Question: I have a div which is mostly off page but uses translation on hover to display on the main page.
This is my <URL>.
However, on mobile devices this isn't the best solution to display this div. Hover doesn't work well and I have to click often to get it to show up. I'm wondering if it's possible to do it like mobile applications where if I move the page to the right edge enough, this content will display or with a button. Something like this:

Any thoughts on if this is possible or how'd id solve this?
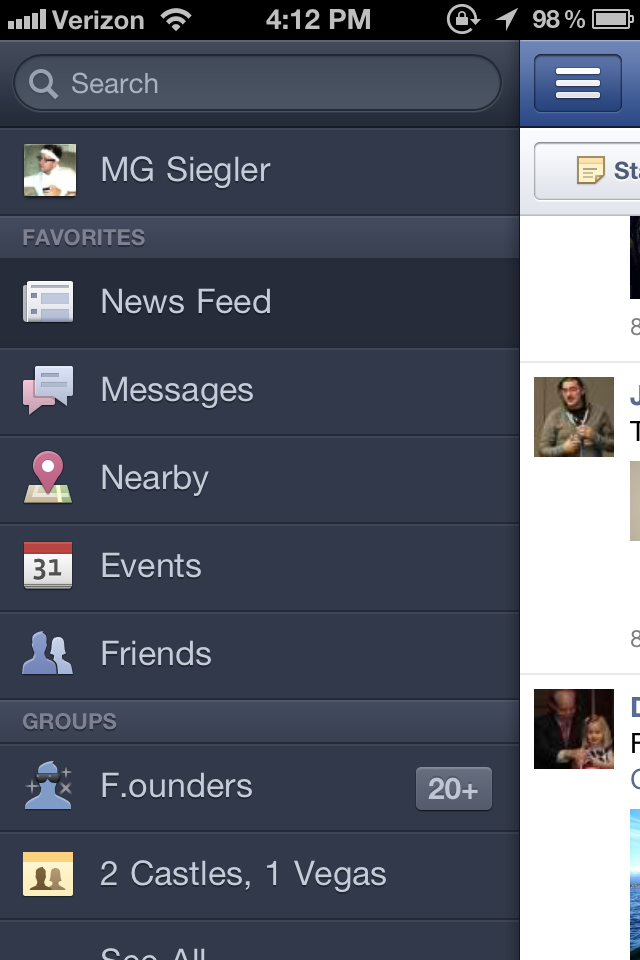
Answer: This pattern is called 'Off Canvas layout'. Documented (with some CSS) at <URL>
There are multiple implementations you could have a look at, perhaps start with this nice demo from Zurb: <URL>
As regards the use of hover, you're better off using a tap/click on both desktop and mobile for consistency. The <URL> is fairly universally understood these days.